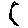
Label: moon